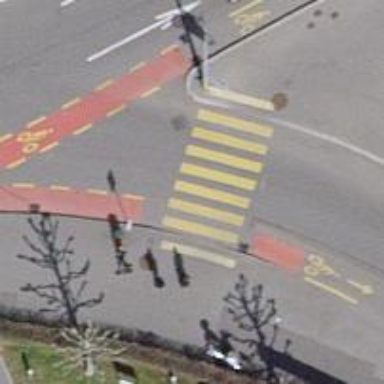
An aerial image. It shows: Uncontrolled zebra crossing with zebra markings.